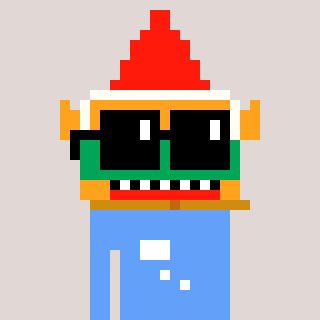
a pixel art character with square black sunglasses, a gnome-shaped head and a blue-colored body on a warm background